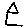
Label: house